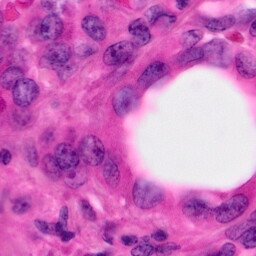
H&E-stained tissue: Pancreatic